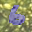
Label: 6